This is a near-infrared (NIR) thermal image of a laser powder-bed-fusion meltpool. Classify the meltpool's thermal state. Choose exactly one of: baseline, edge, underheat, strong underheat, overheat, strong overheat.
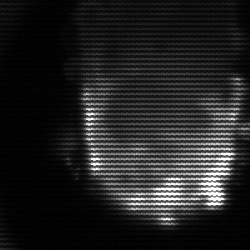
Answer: baseline